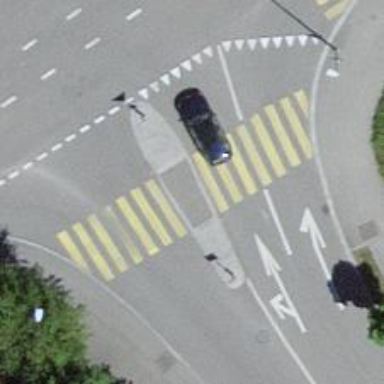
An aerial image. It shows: Uncontrolled zebra crossing with central island.